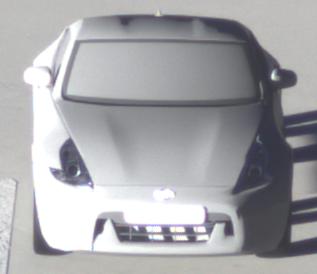
Make: Nissan
Model: 370Z Coupé
Detailed model: 370Z (Z34) Coupé
Model produced from: 2009/12
Model produced until: 2013/03
Doors: 3
Color: gray
Road condition: dry road
Daytime: sunrise or sunset
Contrast: high contrast